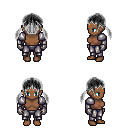
a pixel art fantasy rpg character, female body template, human, dark skin, steel arm armor, metal pants, gray twin-tailed hairstyle, metal gloves, four views (front, back, left, right), 2x2 character sprite sheet, small pixel art, hard edges, no anti-aliasing